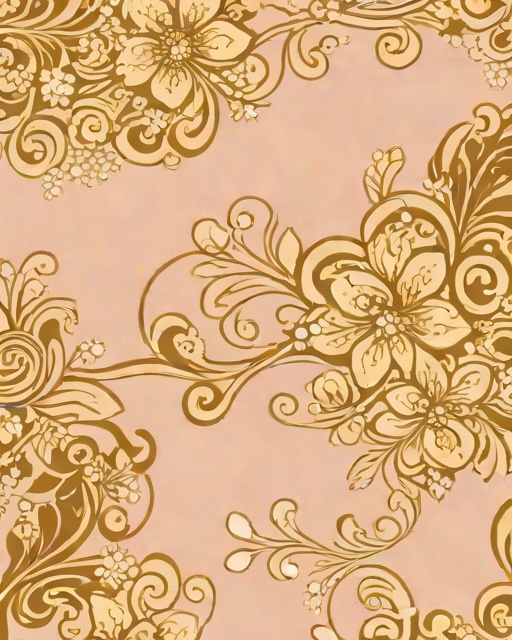
Category: Anniversary